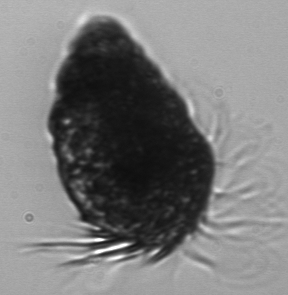
Label: Laboea_strobila